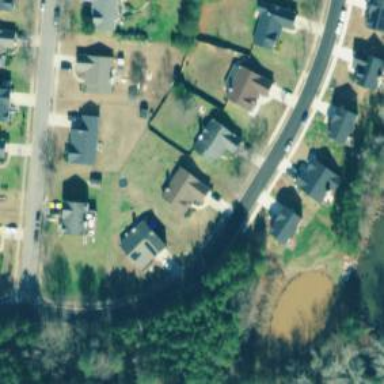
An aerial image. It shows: Residential road with separate sidewalk.